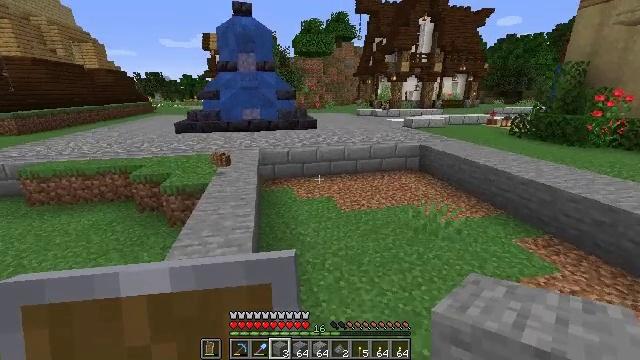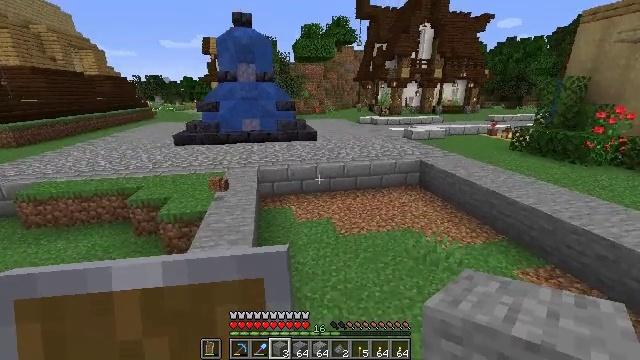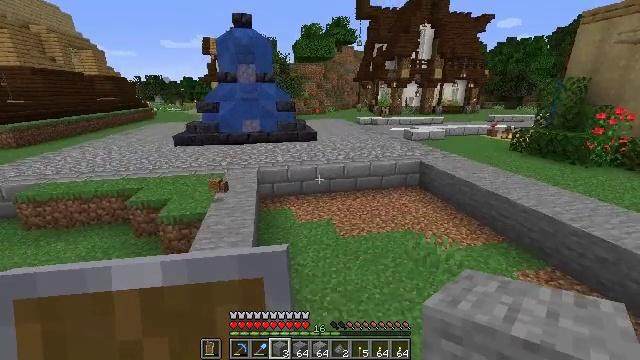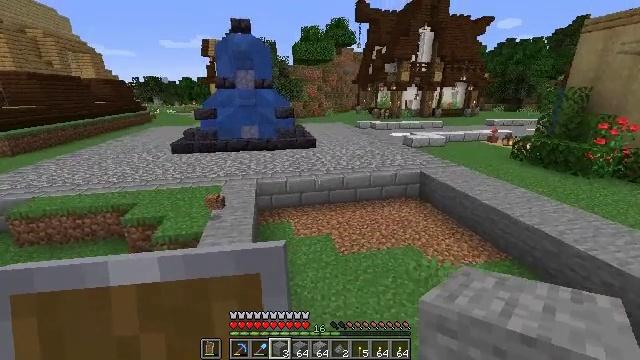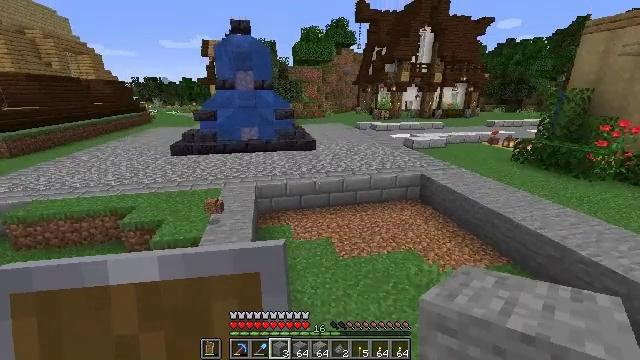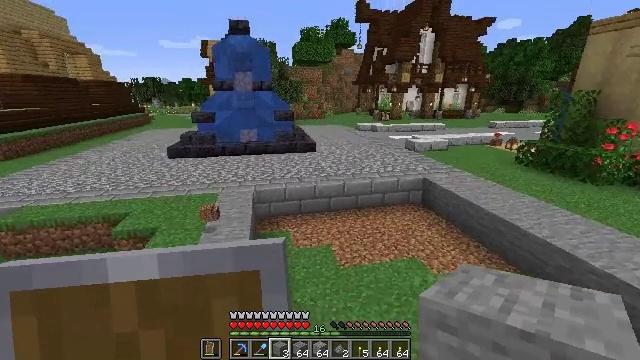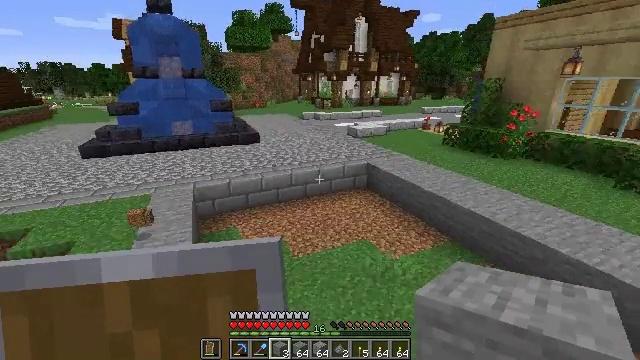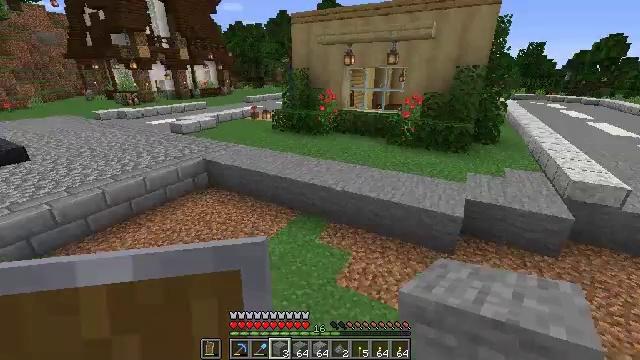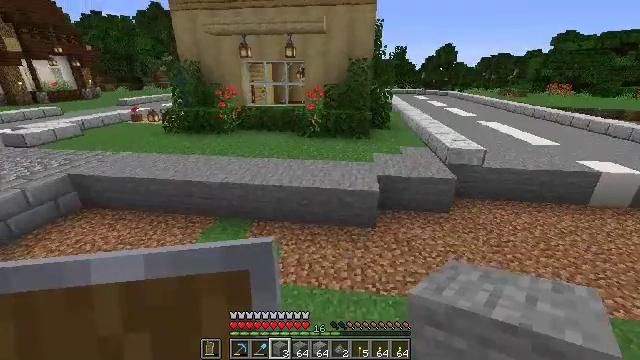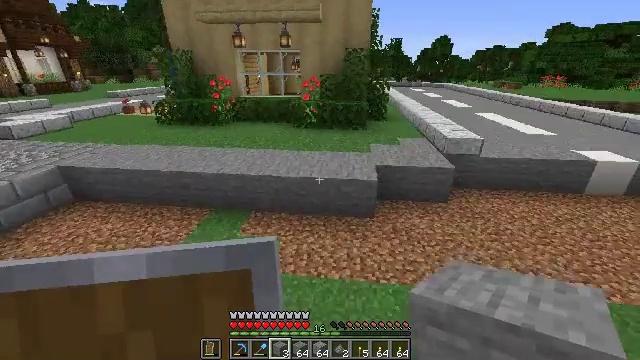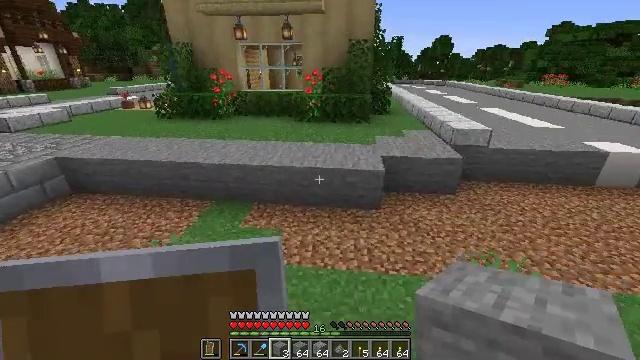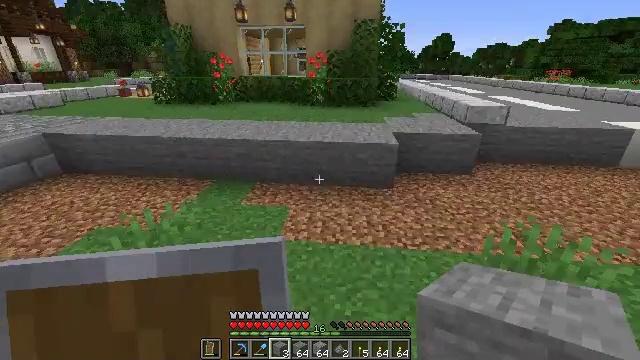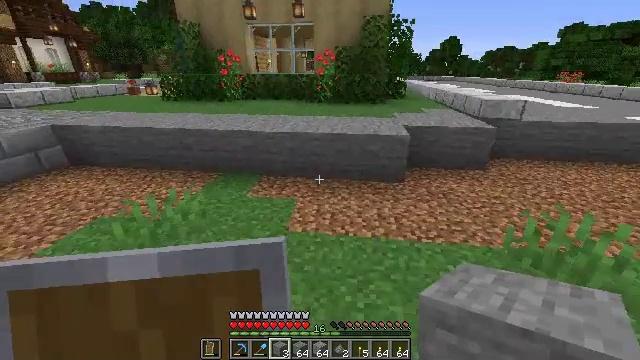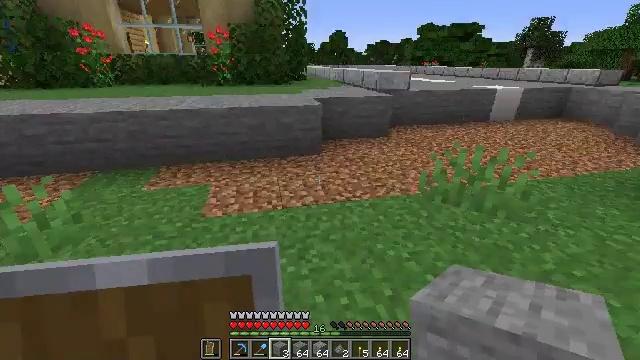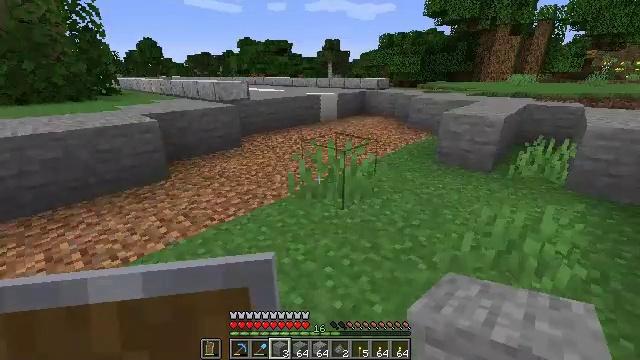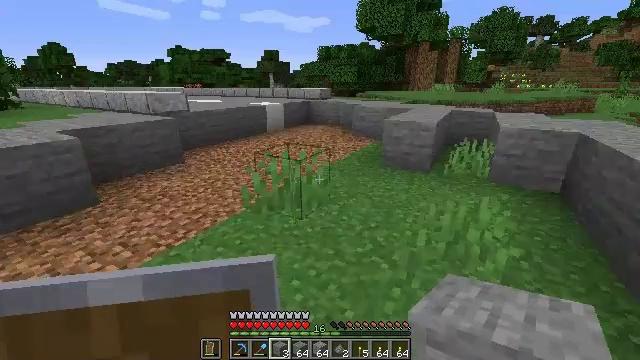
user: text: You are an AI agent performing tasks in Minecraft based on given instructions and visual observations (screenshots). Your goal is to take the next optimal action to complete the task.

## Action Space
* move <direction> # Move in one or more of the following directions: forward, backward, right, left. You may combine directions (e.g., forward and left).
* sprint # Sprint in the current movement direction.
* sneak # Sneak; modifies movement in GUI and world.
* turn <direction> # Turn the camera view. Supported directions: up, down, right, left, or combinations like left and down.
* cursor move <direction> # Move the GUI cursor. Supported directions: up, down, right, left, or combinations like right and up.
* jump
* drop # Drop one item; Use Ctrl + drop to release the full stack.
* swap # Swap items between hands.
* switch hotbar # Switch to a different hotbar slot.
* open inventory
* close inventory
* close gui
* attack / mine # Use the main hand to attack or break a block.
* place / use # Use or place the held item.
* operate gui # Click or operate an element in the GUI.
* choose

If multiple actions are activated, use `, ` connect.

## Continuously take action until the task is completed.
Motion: motion action
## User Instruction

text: Create polished diorite by combining diorite in the crafting interface.
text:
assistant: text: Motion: move forward, jump
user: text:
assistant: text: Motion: move forward, jump
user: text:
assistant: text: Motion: move forward, jump
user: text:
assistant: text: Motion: move forward, jump
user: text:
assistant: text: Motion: move forward, jump
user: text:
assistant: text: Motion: move forward, turn right and down, jump
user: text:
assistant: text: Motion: move forward, turn right and down, jump
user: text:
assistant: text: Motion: move forward, turn right
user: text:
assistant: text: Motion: move forward, turn right and down
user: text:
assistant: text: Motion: move forward
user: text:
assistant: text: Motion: move forward
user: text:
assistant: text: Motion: move forward, turn left
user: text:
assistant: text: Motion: move forward and move left, turn right and down
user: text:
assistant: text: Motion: move forward and move left, turn right and up
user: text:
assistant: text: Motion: move left, turn right and up
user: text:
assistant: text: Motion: move left
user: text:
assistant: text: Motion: move left
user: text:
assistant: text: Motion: move forward and move left
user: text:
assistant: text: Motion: move forward and move left
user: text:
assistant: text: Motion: move left
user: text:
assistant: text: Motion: move forward and move left
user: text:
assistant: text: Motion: move forward
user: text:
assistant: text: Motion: move forward
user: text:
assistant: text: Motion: move forward, turn left and down
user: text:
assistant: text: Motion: move forward, turn left
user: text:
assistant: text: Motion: move forward and move left, turn left
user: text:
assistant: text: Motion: move forward and move left, turn left and up
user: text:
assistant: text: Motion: move forward and move left, turn left
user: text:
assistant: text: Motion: move forward and move left
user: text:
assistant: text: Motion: move forward and move left